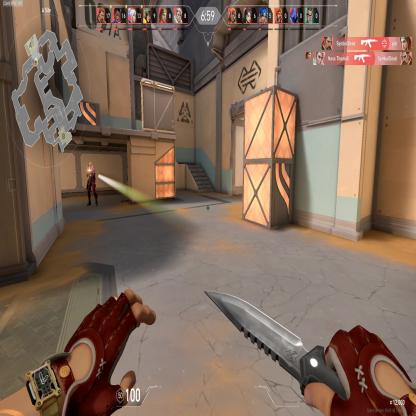
Label: enemy